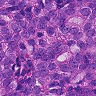
Metastatic tissue present: yes